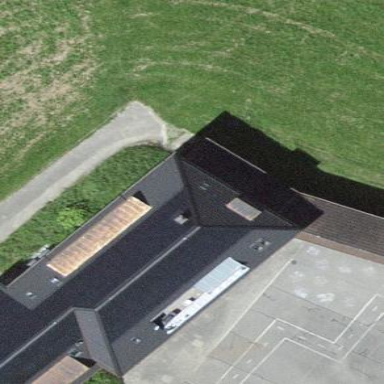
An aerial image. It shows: School building.